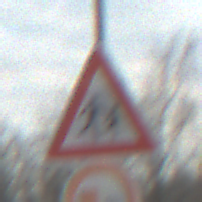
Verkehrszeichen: KinderLinks
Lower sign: UeberholverbotKraftfahrzeuge
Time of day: MorningAfternoon
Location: Outdoor (Nature)
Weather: PartlyCloudy
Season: Autumn
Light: Natural